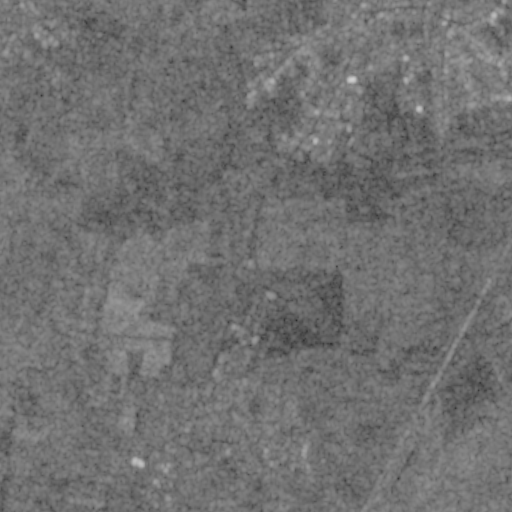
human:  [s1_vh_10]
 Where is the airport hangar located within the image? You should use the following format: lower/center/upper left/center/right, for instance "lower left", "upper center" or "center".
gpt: The airport hangar is located in the center right of the image.
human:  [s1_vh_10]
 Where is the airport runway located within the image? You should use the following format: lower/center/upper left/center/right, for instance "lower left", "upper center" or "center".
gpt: The airport runway is located in the center right of the image.
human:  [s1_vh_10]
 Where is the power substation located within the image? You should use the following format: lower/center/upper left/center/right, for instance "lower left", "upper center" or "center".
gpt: The power substation is located in the upper right of the image.
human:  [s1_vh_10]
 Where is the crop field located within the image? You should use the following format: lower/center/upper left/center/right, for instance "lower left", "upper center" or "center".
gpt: There is no crop field in the image.

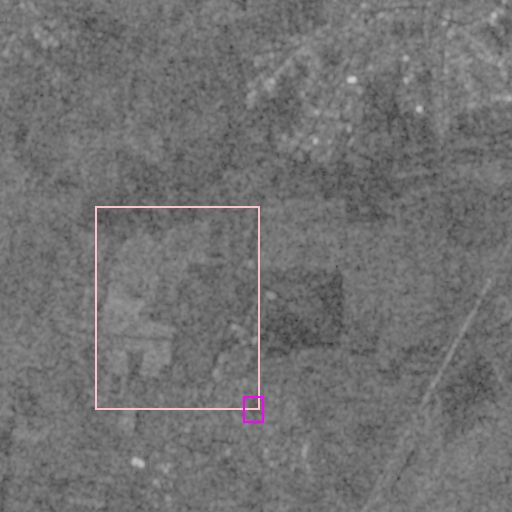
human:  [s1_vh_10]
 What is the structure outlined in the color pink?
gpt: The structure outlined in pink is a crop field.
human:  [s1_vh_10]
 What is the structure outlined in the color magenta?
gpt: The structure outlined in magenta is a park.
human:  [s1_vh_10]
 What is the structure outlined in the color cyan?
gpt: There is no cyan outline.